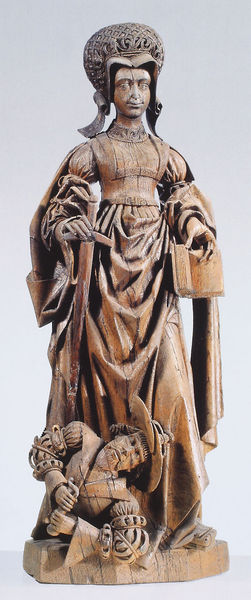
Titel: Hl. Katharina
Künstler: Henrick van Holt
Standort: Kervenheim, St. Antonius Abbas (EU - D - NRW)
Schlagwörter: mann, frau, holz, hut, kleid, dame, haube, bart, kappe, falten, gesicht, sockel, figur, gewand, stehend, krone, skulptur, statue, kopfbedeckung, risse, deutsch, liegend, buch, schwert, personifikation, schnitzerei, gerechtigkeit, heilige, justitia, schnitzkunst, katharina, schnitzarbeit, kron, 16. jahrhundert, better, bttler, holzschnitzarbeit, statue erhaben stolz gedemütigt, heilige barbara, lindenholz, puffärmel, mittelalter, bibel